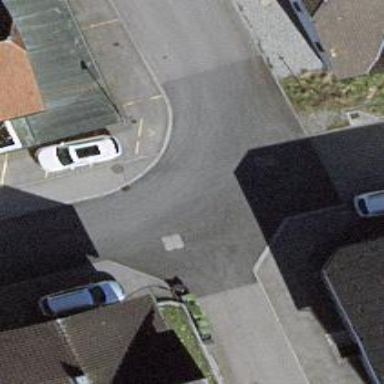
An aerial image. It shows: Residential road with asphalt surface. There is sidewalk on the left side.